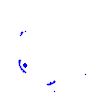
Particle: proton